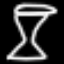
Label: hourglass